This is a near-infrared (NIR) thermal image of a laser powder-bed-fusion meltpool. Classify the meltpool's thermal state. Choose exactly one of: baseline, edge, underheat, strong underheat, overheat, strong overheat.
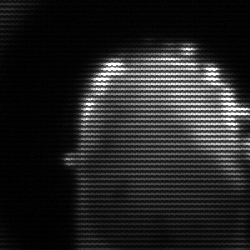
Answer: baseline